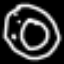
Label: donut